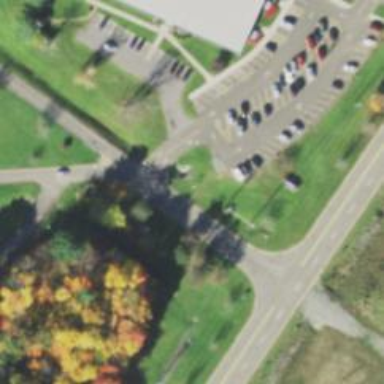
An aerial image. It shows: Parking area.